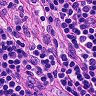
Metastatic tissue present: no